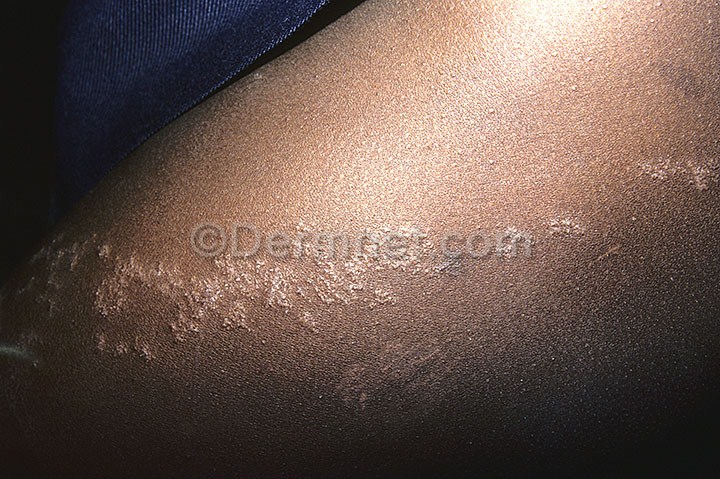
Disease: Psoriasis pictures Lichen Planus and related diseases